Brain MRI, T1c slice (ischemic stroke SPES case)
Modalities acquired: T1c|T2|DWI|CBF|CBV|TTP|Tmax
Volume shape: 92x110x71 voxels, spacing: 2x2x2 mm
Slice 42 of 71
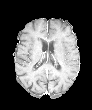
Lesion size: 6961 voxels